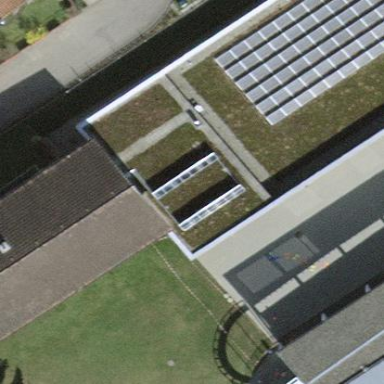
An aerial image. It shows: School building.